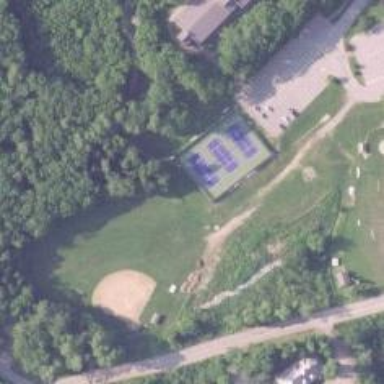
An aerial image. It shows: Tennis court on the leisure land pitch.